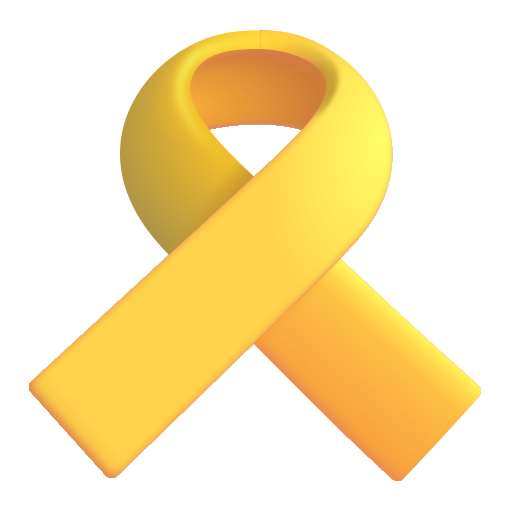
reminder ribbon color